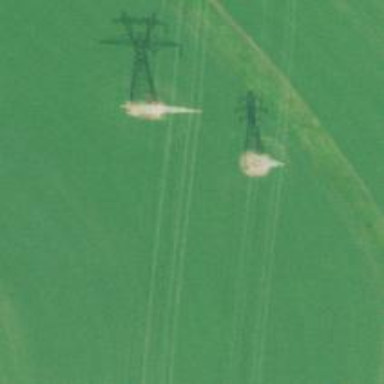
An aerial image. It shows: Lattice structure tower used for power distribution.